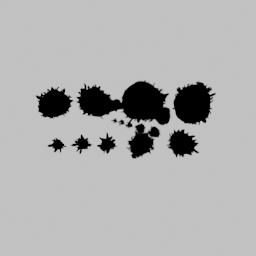
Label: nature